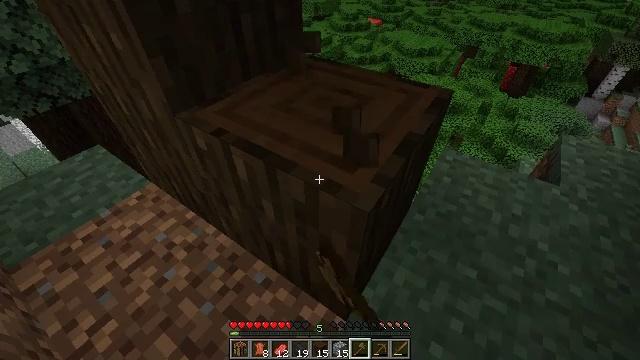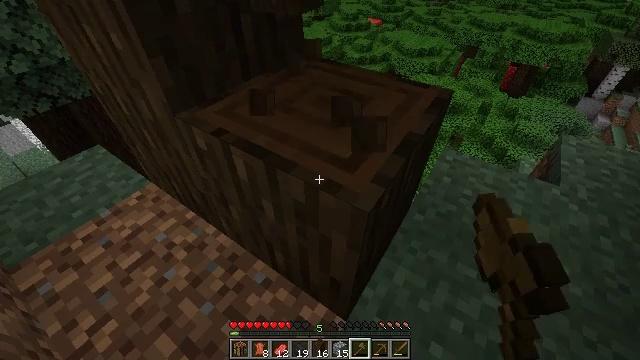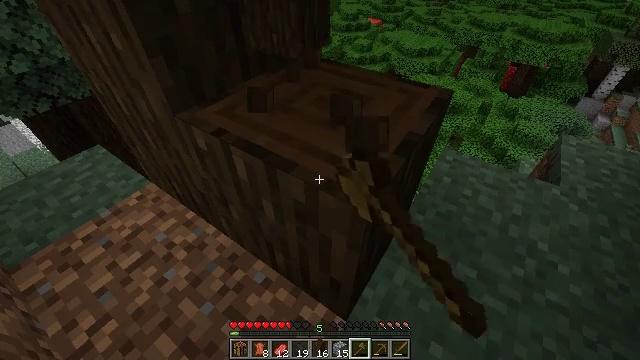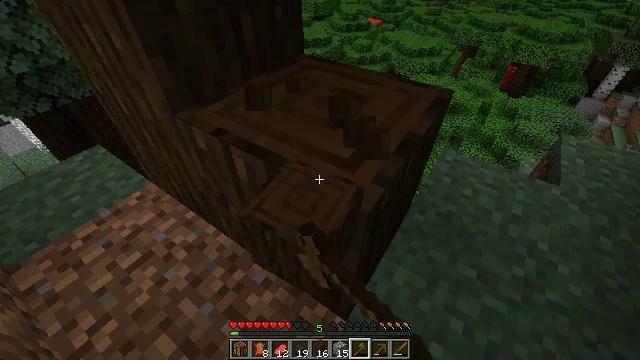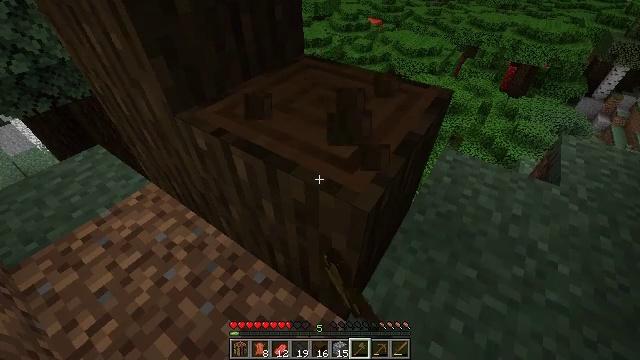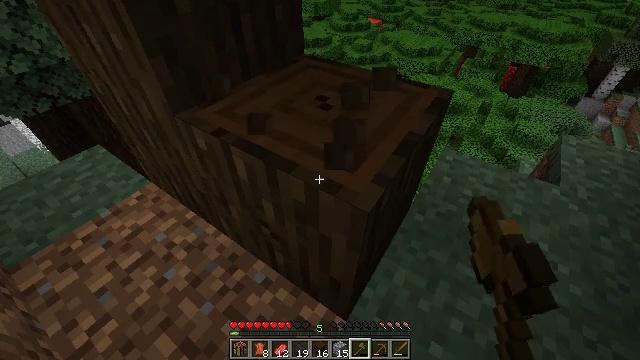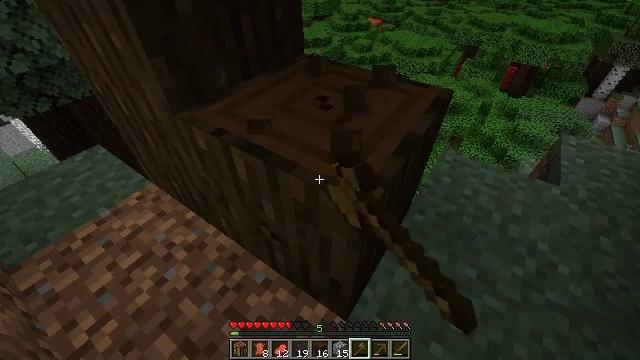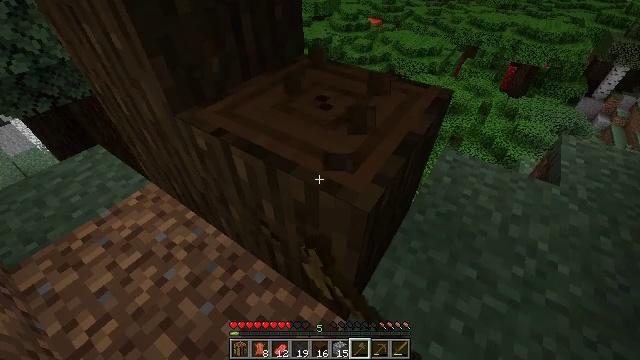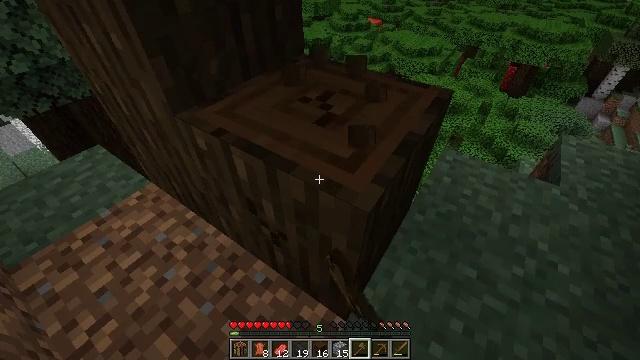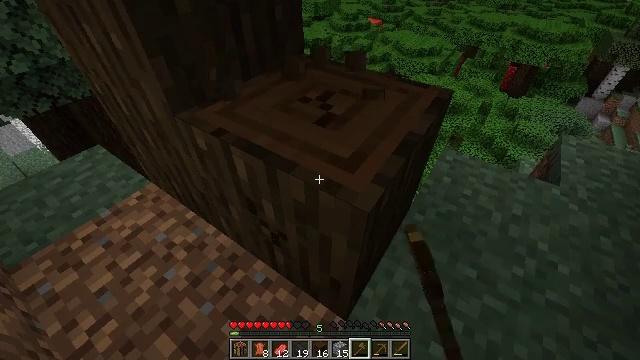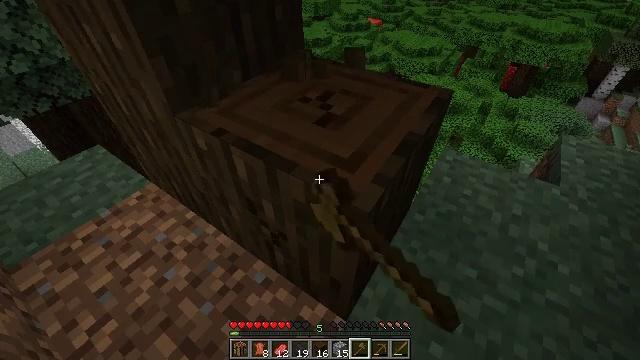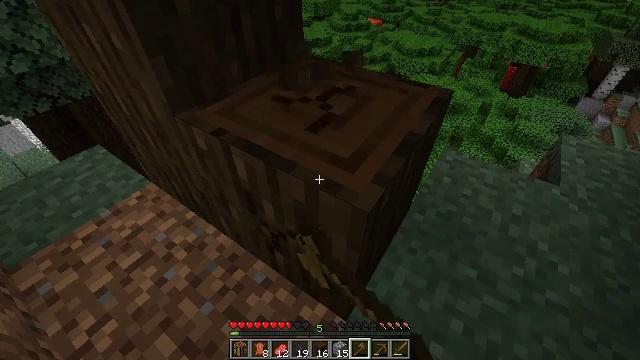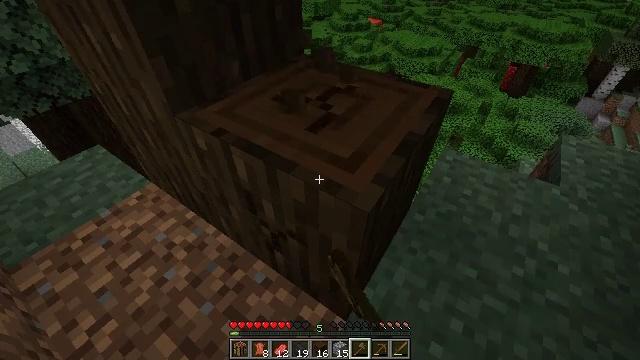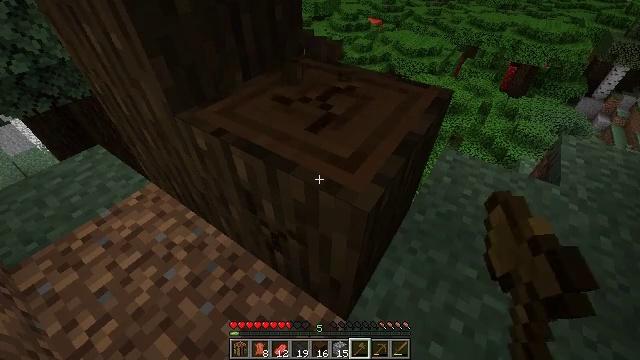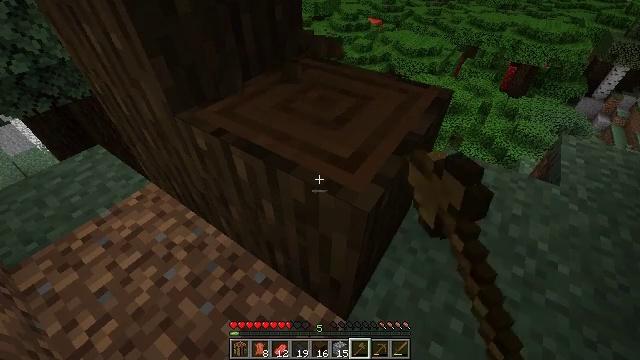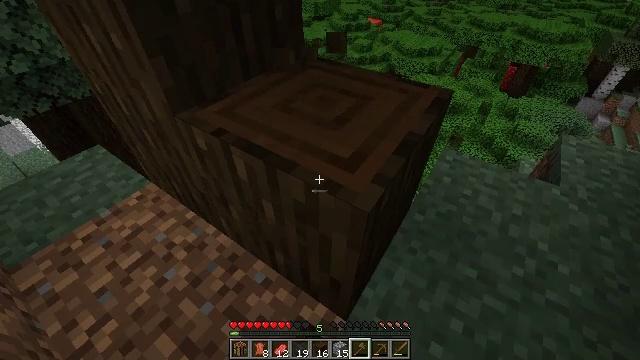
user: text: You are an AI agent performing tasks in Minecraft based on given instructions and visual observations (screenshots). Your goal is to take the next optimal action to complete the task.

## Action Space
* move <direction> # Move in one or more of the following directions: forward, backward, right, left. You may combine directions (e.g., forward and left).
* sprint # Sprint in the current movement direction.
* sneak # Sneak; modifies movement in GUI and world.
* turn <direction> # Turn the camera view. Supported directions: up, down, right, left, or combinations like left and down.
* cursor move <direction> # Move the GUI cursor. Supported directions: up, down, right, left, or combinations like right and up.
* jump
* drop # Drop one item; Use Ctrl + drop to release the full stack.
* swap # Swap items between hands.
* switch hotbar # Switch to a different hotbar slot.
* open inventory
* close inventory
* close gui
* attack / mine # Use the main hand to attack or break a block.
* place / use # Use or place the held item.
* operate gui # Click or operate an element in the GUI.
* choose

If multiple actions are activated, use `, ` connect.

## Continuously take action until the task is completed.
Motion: motion action
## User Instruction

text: Gather dark oak log for crafting.
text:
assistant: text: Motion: attack / mine
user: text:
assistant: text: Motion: attack / mine
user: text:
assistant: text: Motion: attack / mine
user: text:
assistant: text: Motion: attack / mine
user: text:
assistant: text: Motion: attack / mine
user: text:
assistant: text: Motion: attack / mine
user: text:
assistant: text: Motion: attack / mine
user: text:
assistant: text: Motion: attack / mine
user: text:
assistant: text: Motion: attack / mine
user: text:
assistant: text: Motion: attack / mine
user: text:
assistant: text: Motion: attack / mine
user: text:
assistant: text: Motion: attack / mine
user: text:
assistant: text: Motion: attack / mine
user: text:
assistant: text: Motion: no_op
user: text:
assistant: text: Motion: no_op
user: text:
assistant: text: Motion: no_op
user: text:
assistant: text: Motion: no_op
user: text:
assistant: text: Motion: move forward
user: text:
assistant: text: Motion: move forward, jump
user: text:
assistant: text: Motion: move forward, turn left and up, jump
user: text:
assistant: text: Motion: move forward, turn left and up, jump
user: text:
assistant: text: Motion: move forward, turn left and up, jump
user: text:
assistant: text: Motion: move forward, turn left and up, jump
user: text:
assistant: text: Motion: move forward, turn up
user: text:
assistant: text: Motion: move forward, turn up
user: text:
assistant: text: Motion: turn left and up
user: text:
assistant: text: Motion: turn left and up
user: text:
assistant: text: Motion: turn left and up
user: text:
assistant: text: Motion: turn left and up
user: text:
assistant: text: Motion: turn left and up, attack / mine